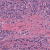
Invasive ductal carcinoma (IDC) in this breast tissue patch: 1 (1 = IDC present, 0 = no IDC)